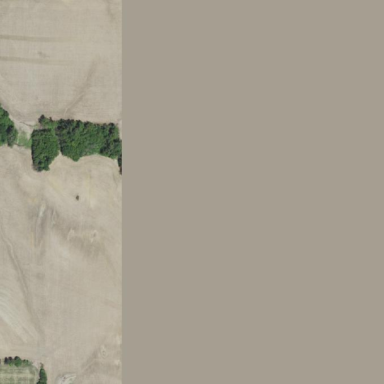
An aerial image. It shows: Farmland with crops of corn and beans.